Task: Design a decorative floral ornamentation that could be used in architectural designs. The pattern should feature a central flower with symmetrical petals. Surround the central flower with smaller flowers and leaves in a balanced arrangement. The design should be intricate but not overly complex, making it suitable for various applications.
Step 1159:
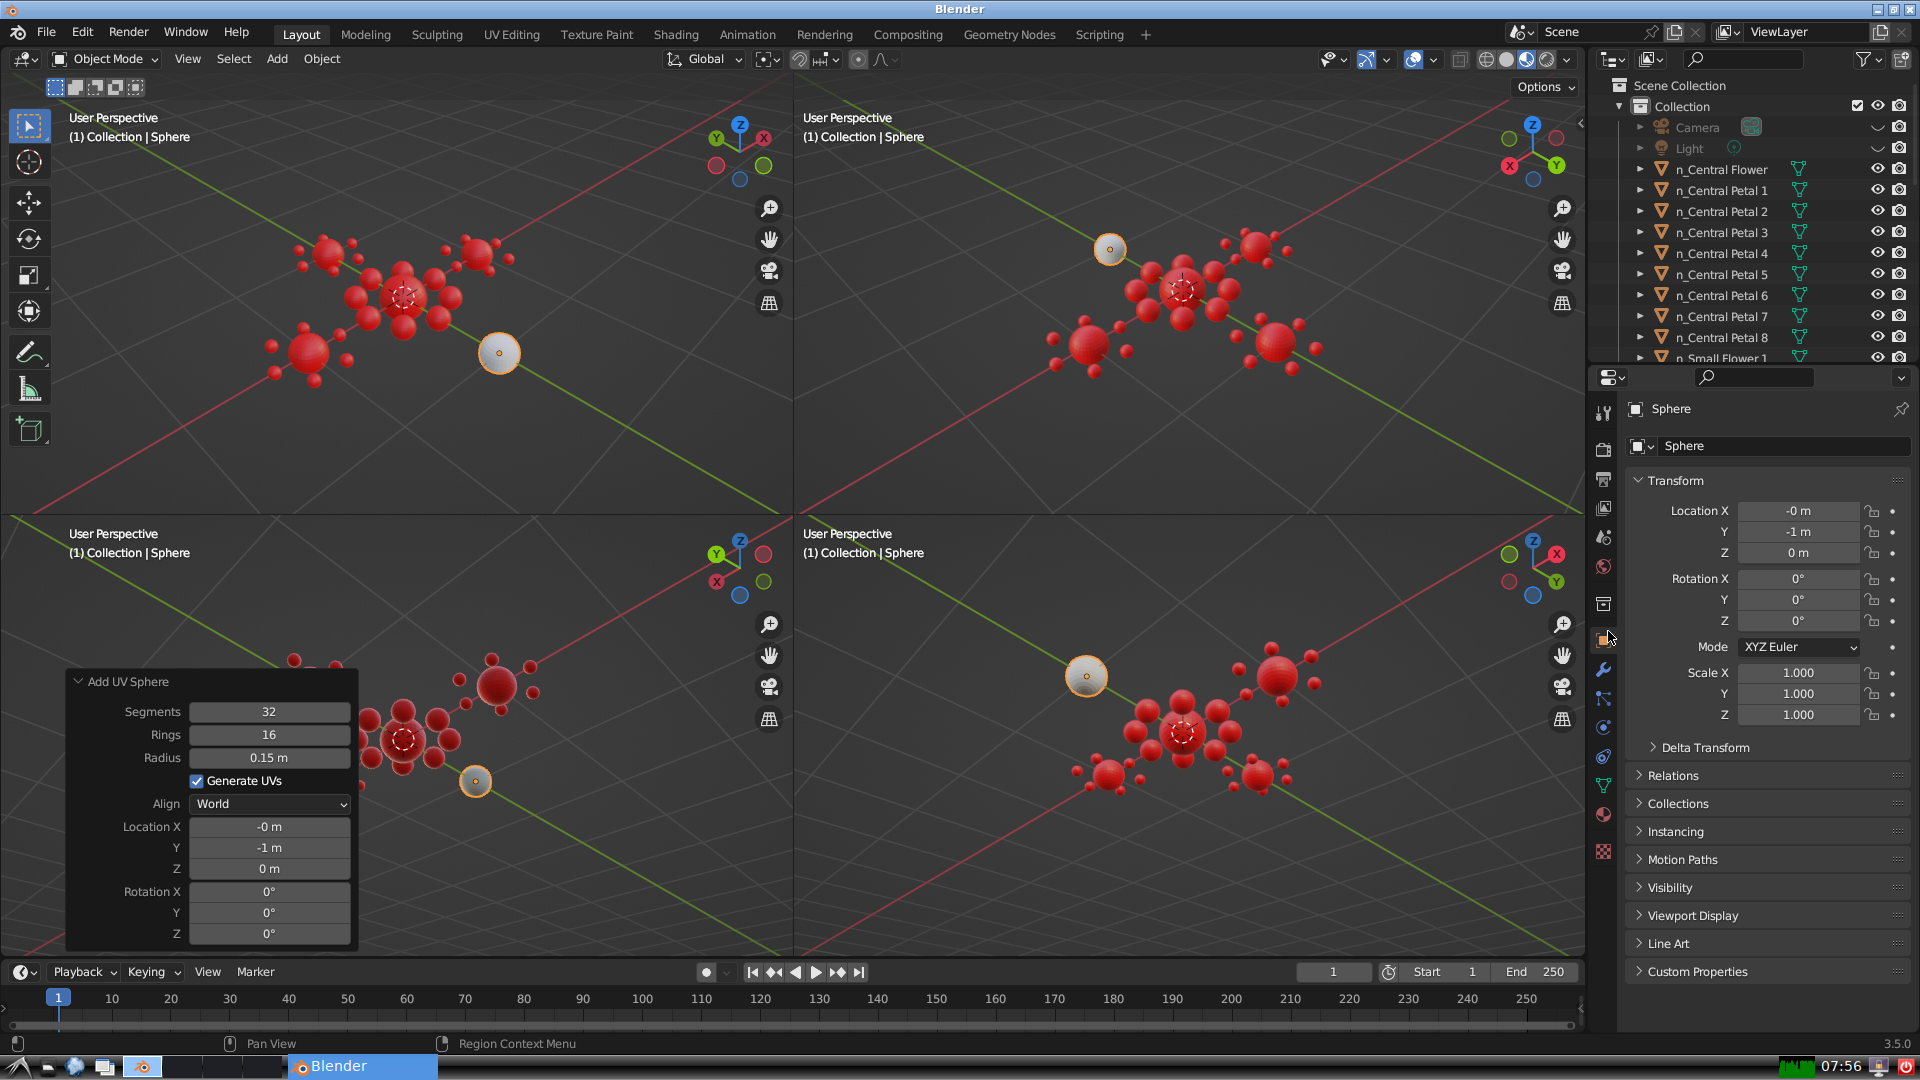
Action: {"mouse_move": [1732, 445]}